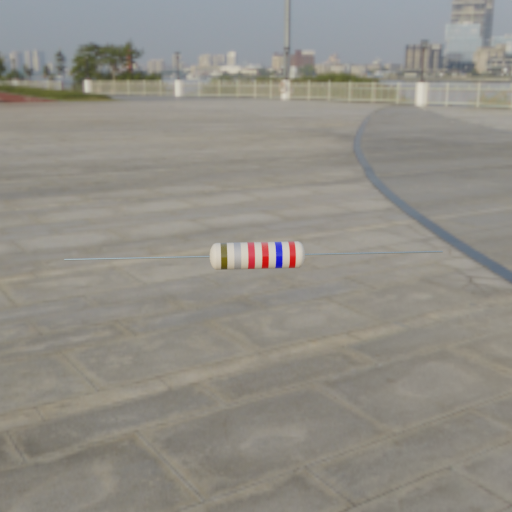
Resistor colour bands (in order): brown, silver, red, red, blue, red